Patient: sex F, age 43
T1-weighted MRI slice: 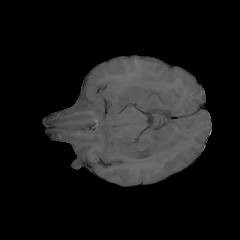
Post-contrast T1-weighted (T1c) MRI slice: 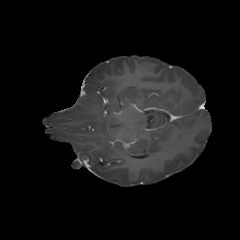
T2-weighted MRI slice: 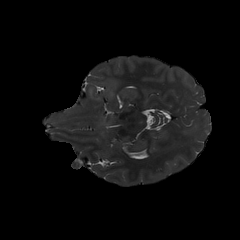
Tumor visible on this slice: yes
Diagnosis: Astrocytoma, IDH-mutant
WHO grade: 3